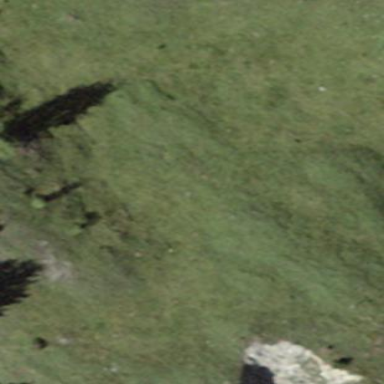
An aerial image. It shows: Open area covered with grass.